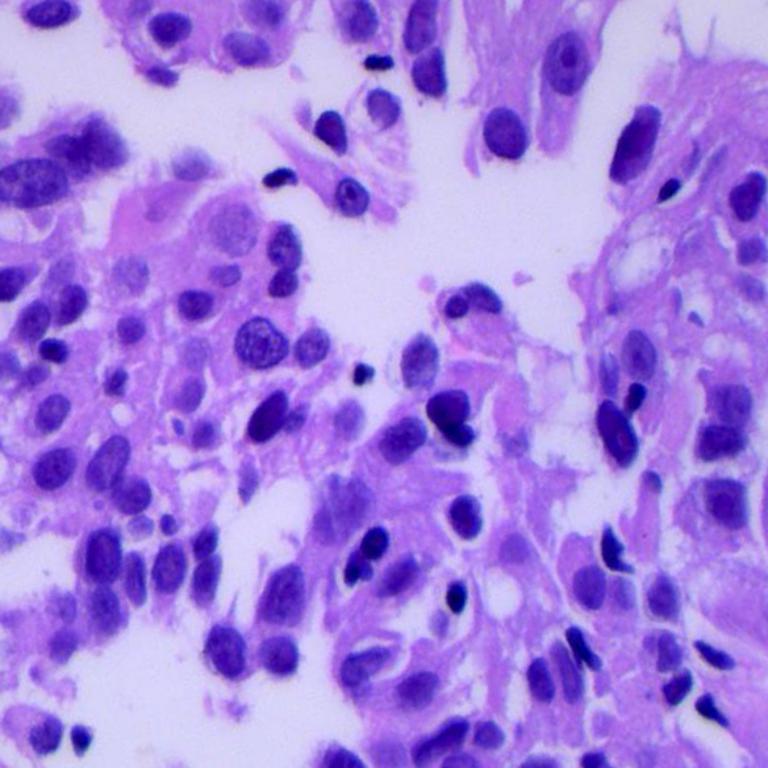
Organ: lung
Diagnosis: adenocarcinomas